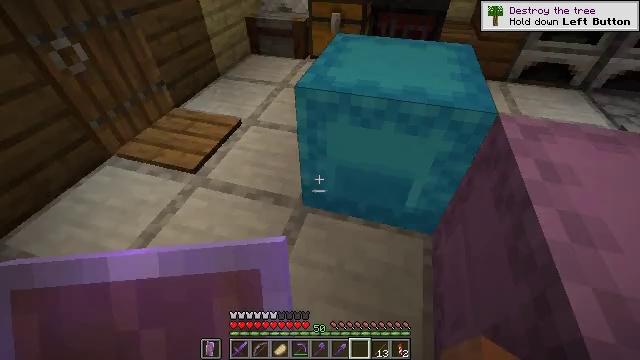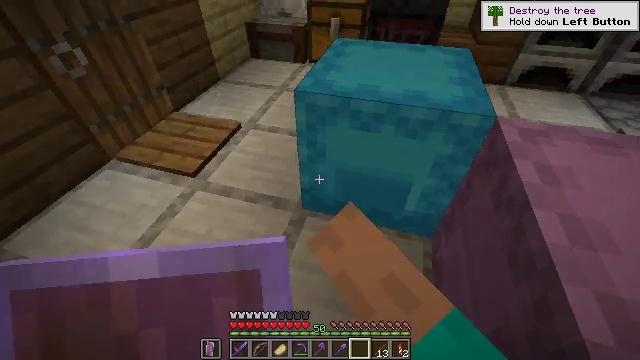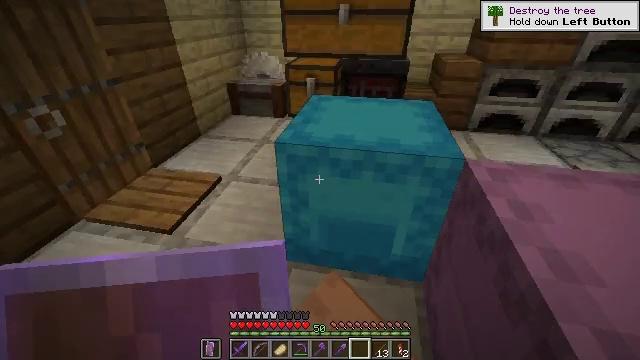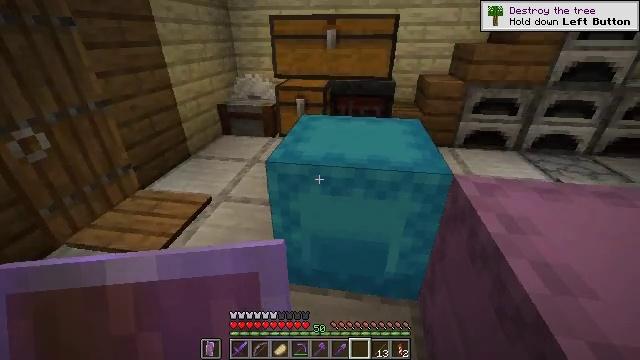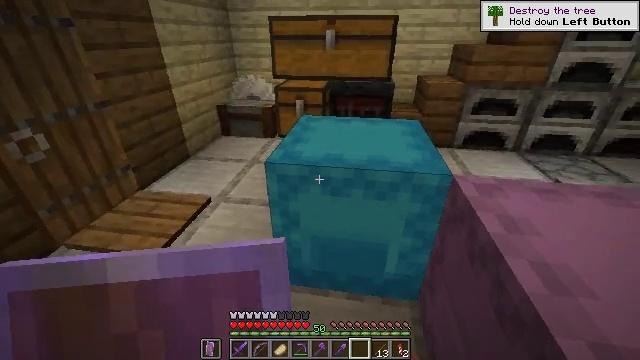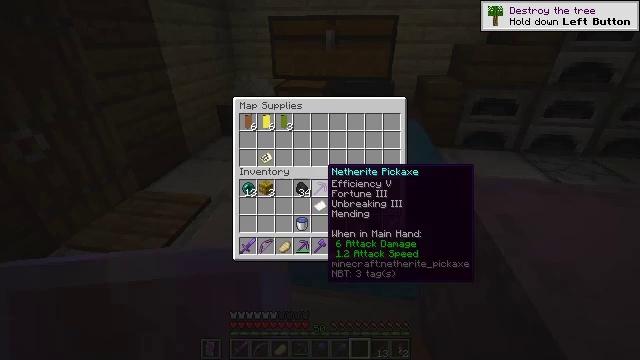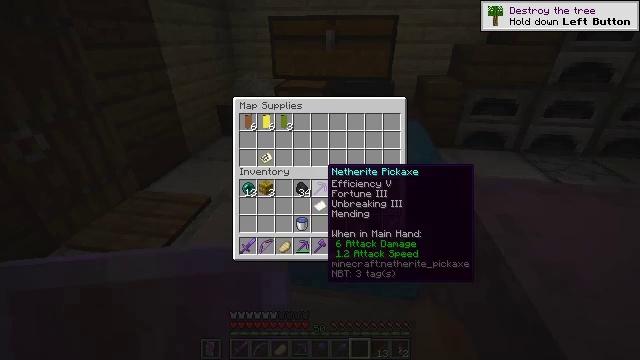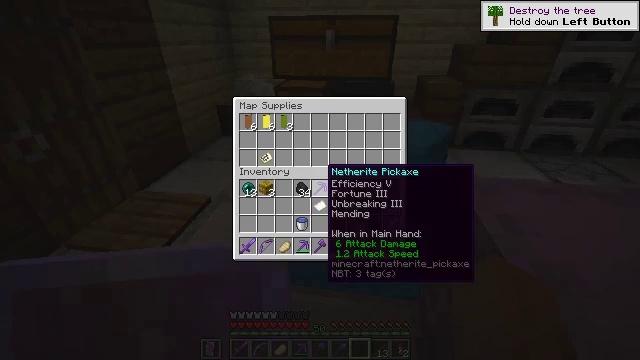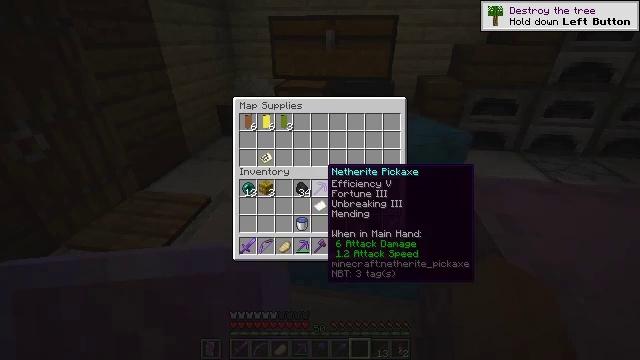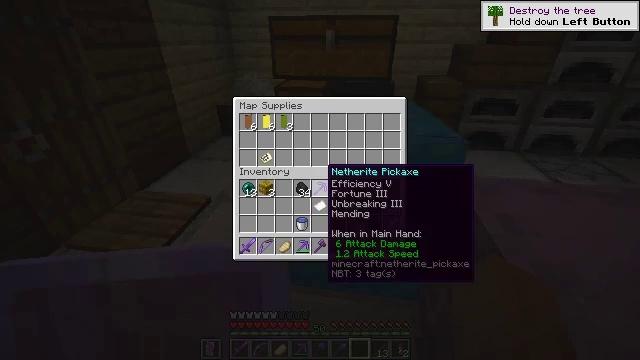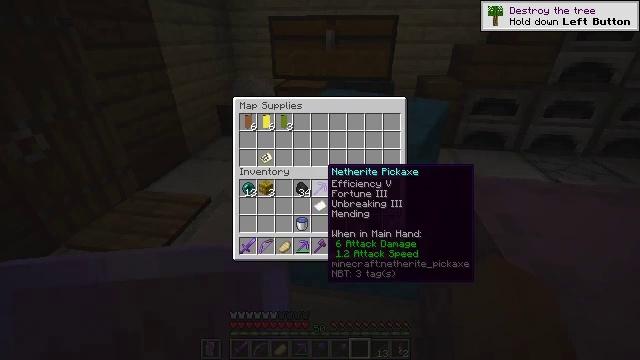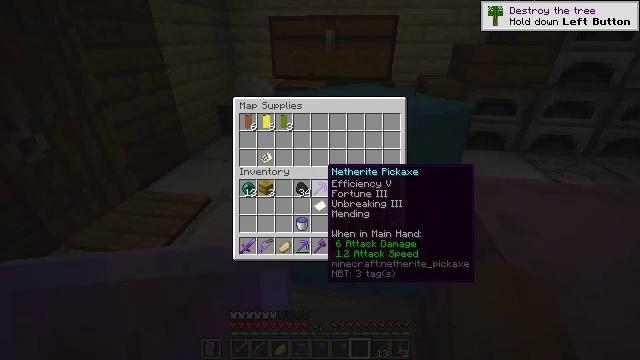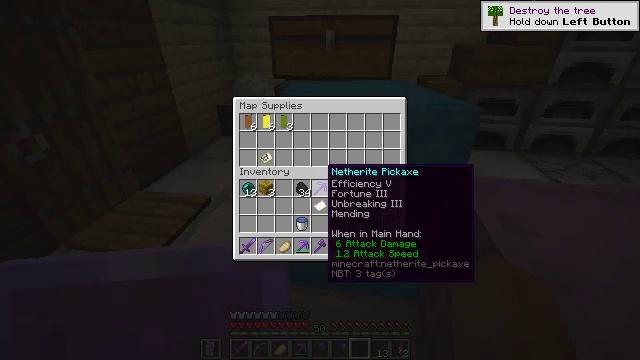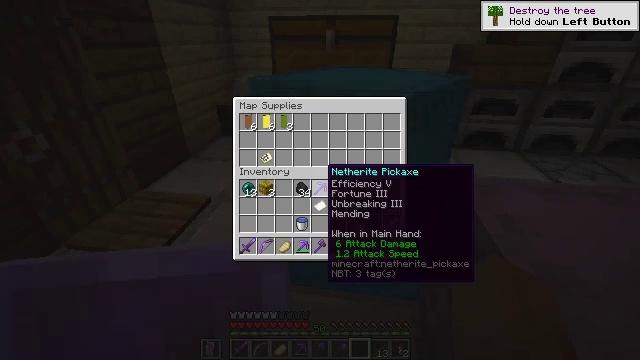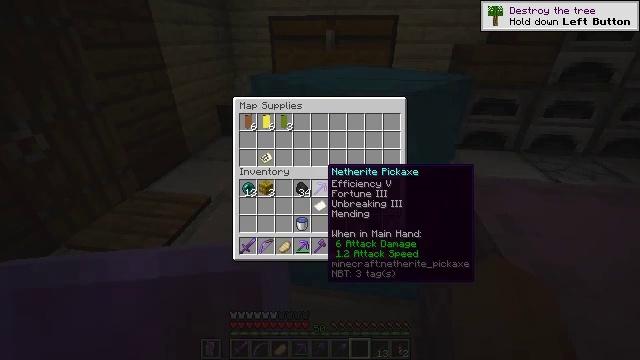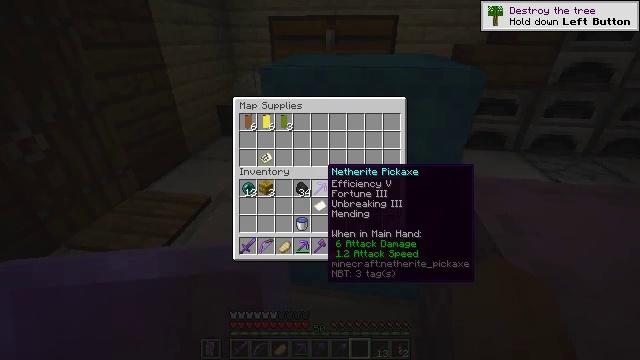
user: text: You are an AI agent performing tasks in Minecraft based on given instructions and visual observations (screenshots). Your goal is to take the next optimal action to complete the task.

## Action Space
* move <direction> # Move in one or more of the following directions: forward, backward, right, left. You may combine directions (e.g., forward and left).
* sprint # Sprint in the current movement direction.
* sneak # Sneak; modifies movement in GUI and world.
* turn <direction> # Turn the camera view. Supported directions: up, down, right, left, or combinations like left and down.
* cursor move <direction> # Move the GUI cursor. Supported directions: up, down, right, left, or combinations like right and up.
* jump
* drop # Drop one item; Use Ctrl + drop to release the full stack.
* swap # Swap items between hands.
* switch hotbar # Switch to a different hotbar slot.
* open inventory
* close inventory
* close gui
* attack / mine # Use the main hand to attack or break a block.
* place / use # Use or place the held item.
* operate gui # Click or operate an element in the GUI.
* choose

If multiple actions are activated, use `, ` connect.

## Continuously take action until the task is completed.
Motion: motion action
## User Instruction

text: craft item white banner
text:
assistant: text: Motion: use / place
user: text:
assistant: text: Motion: turn right and up
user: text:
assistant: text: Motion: turn right and up
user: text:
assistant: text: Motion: no_op
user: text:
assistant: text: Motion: no_op
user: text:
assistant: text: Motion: no_op
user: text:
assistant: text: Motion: no_op
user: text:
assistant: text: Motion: no_op
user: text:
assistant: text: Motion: no_op
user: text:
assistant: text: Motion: no_op
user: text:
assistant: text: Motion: no_op
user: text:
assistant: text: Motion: no_op
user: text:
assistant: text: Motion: no_op
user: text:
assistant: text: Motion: no_op
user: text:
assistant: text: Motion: no_op
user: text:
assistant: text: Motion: no_op
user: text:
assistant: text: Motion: no_op
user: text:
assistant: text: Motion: no_op
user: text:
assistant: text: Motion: no_op
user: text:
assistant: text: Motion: no_op
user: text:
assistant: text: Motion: no_op
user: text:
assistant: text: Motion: no_op
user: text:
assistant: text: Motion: no_op
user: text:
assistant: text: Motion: no_op
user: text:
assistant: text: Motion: no_op
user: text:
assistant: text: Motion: no_op
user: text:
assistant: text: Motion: no_op
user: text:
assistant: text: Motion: turn left
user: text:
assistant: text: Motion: turn left
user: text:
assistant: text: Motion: turn left and up